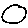
Label: circle